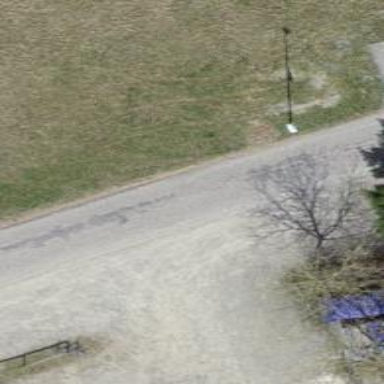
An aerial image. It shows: Service road with pebblestone surface.